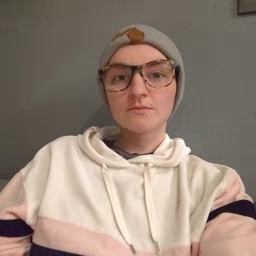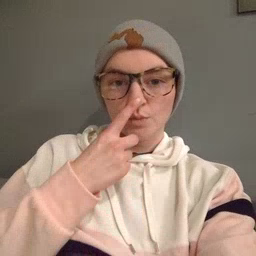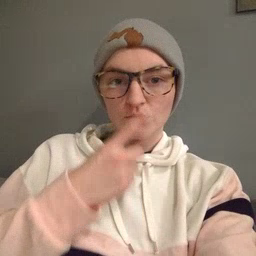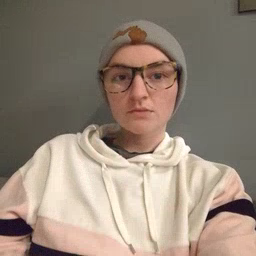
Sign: nose